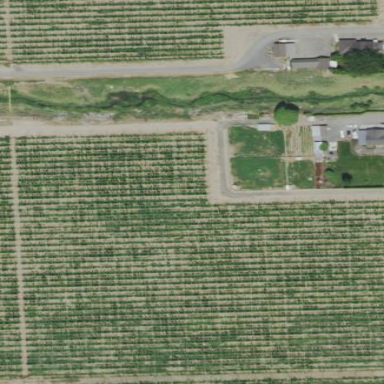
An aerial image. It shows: Orchard.